Interaction volume radius: 5 \u00c5
Interaction volume height: 10 \u00c5
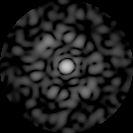
Disorder parameter: 0.8335